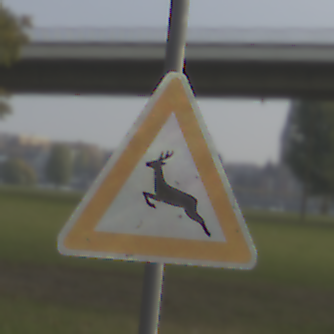
Verkehrszeichen: WildwechselRechts
Umgebung: Outdoor, Suburban
Tageszeit: SunriseSunset
Wetter: PartlyCloudy
Licht: Natural
Jahreszeit: NotSpecified
Kontrast: MediumContrast